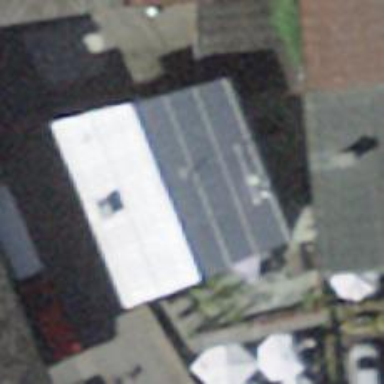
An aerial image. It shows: Restaurant.